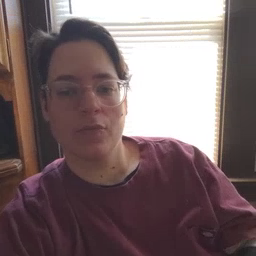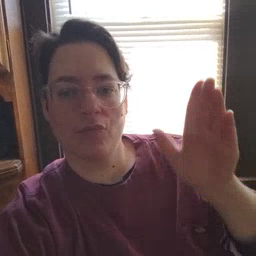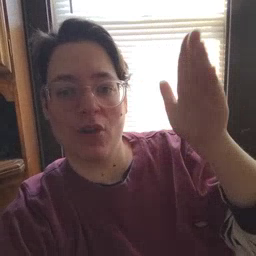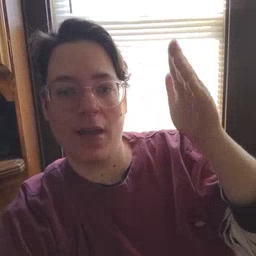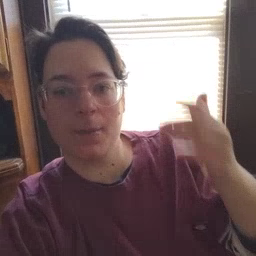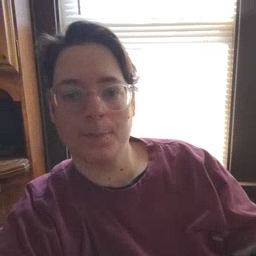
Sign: flag